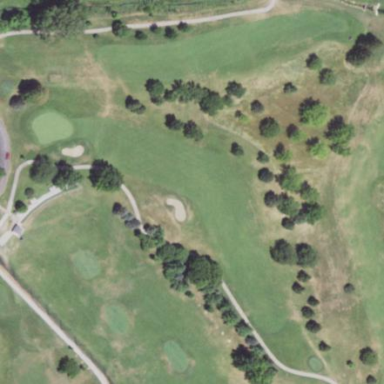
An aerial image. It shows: Grassy area designated as golf fairway.